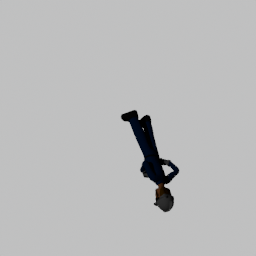
Label: people